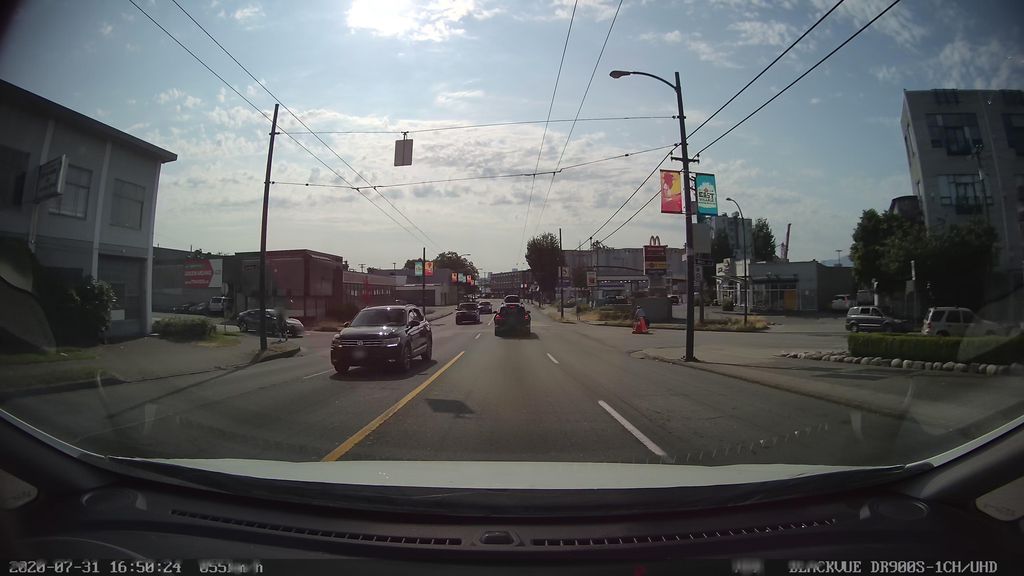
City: vancouver